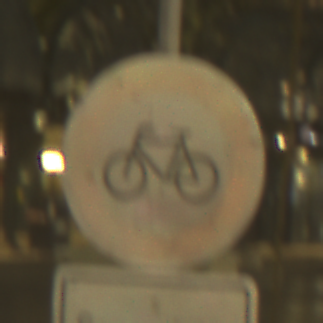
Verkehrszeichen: VerbotRadverkehr
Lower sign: ZeitangabenMitBeschraenkungAufWochentage8
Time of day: Night
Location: Outdoor (Urban)
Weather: Overcast
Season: NotSpecified
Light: Artificial